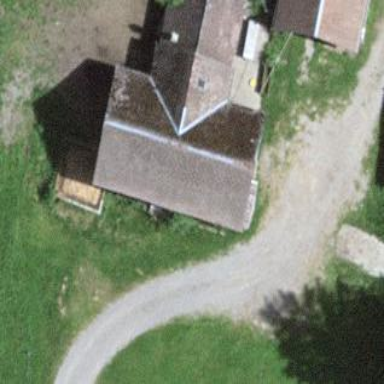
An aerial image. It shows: Gabled roof on farm auxiliary building.